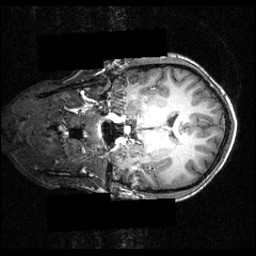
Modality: T1w
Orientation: coronal
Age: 16
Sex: male
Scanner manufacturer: siemens
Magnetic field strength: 3.951 T
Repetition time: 1.5 s
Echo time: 0.00335 s